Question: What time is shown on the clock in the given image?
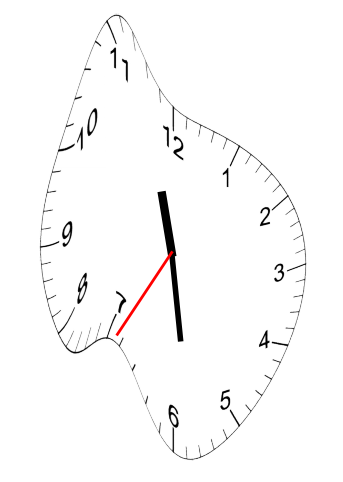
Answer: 11:28:35